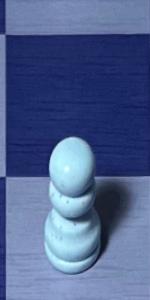
Label: Pawn_White